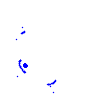
Particle: electron